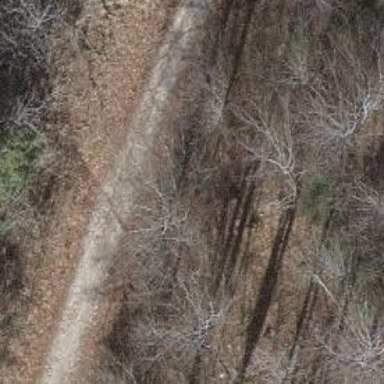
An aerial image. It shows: Path with gravel surface of grade2.